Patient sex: M
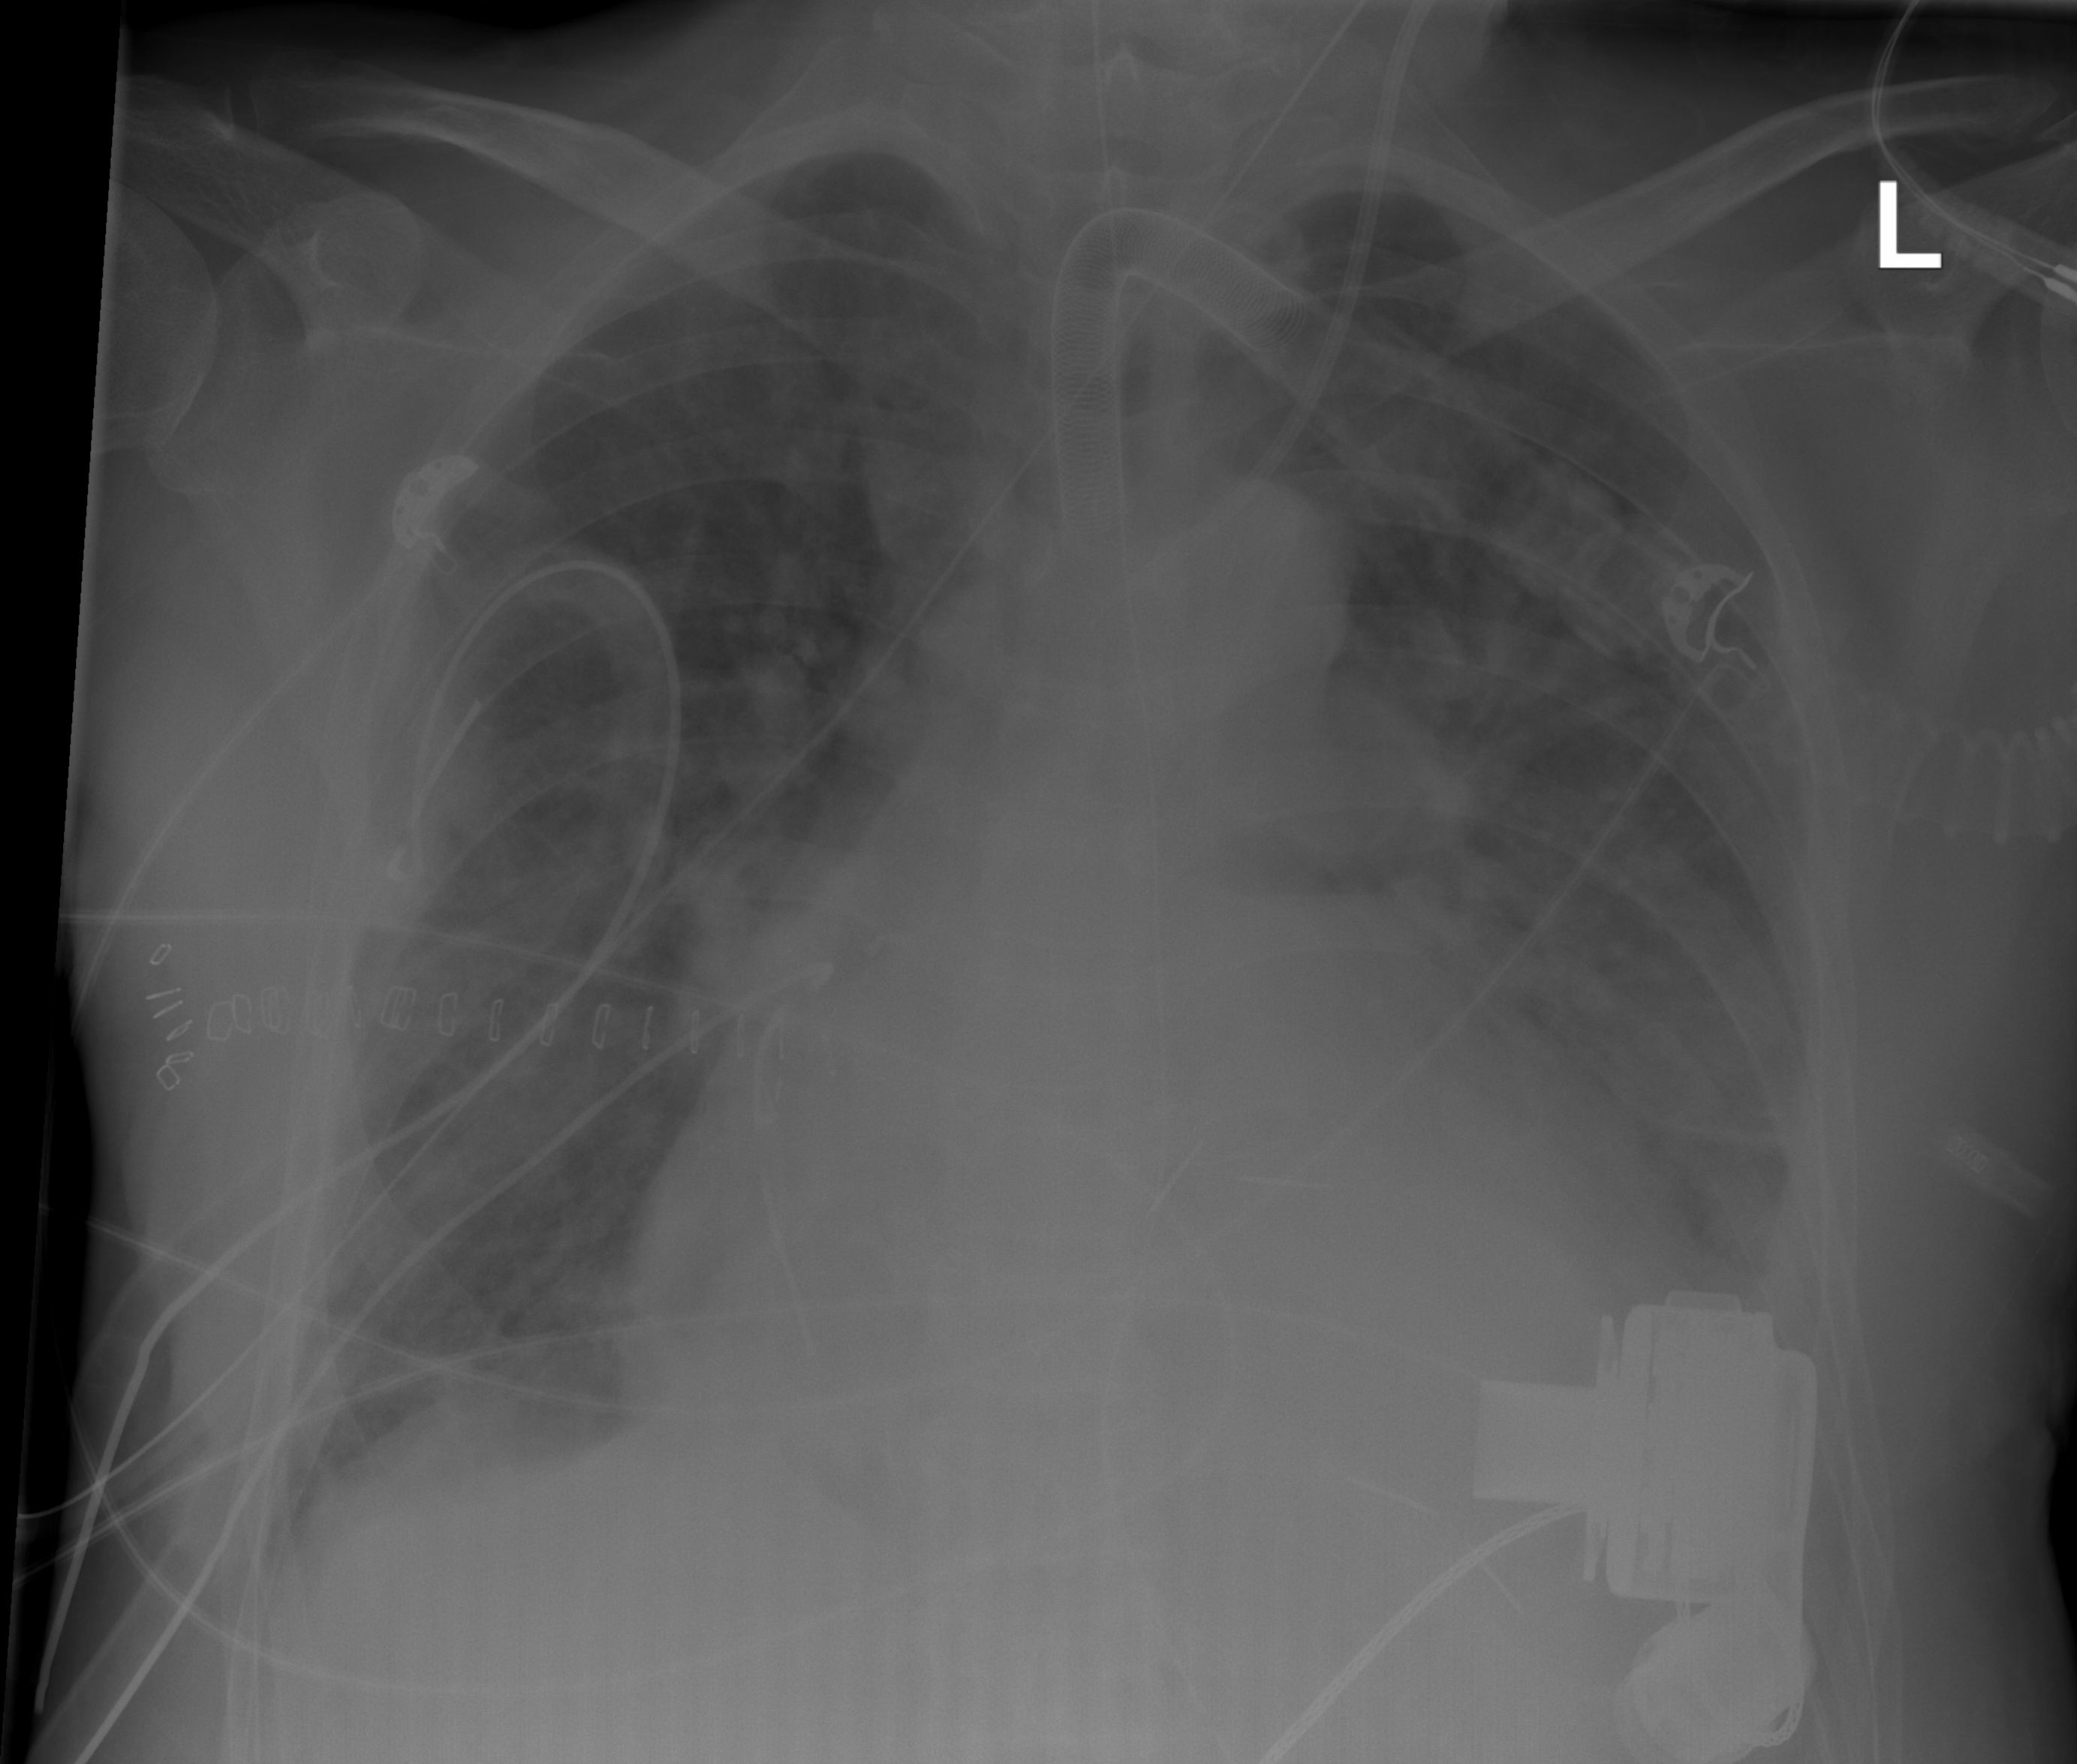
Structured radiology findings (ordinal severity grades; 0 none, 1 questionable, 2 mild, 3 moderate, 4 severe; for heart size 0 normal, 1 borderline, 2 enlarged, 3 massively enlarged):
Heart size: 3
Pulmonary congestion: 3
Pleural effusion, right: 0
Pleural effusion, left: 0
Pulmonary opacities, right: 3
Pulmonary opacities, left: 3
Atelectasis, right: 2
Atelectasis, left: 2